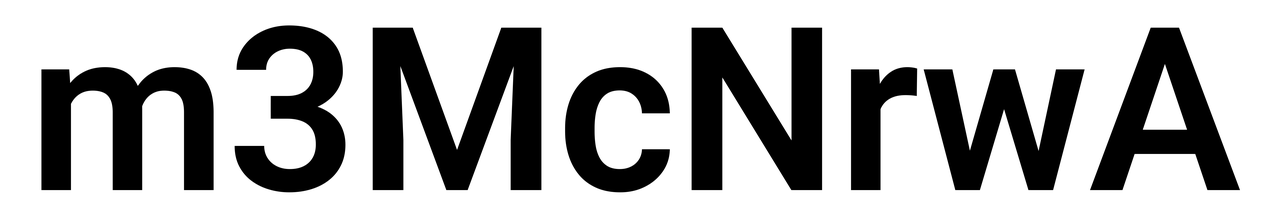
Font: Roboto_SemiBold